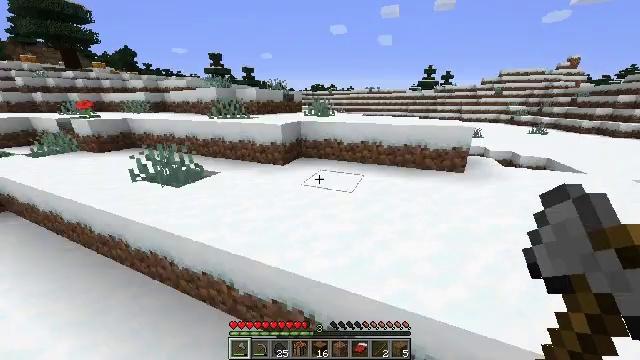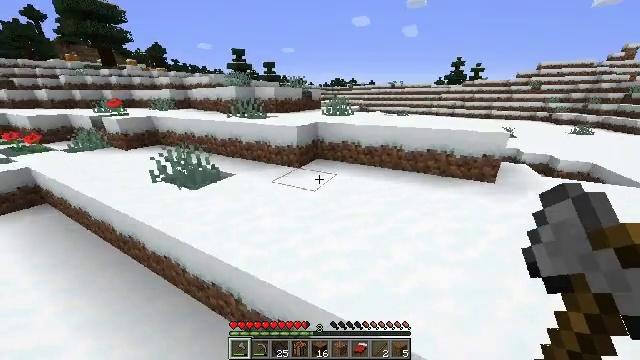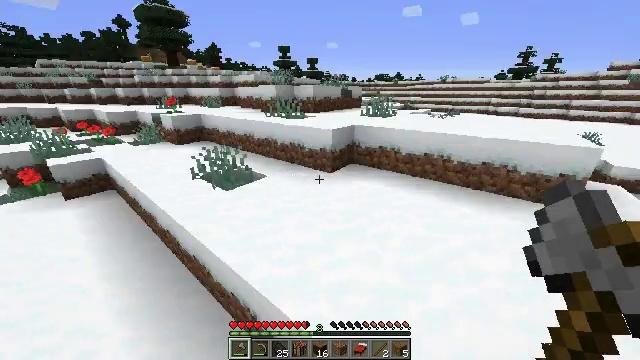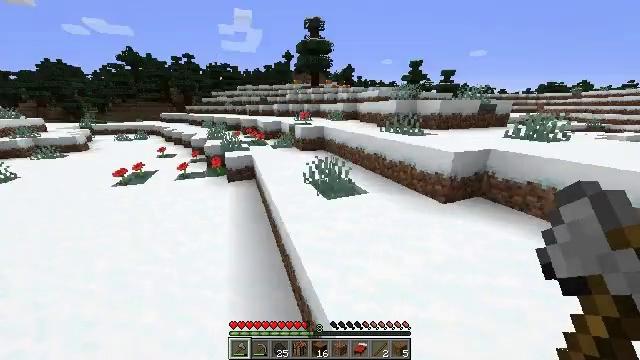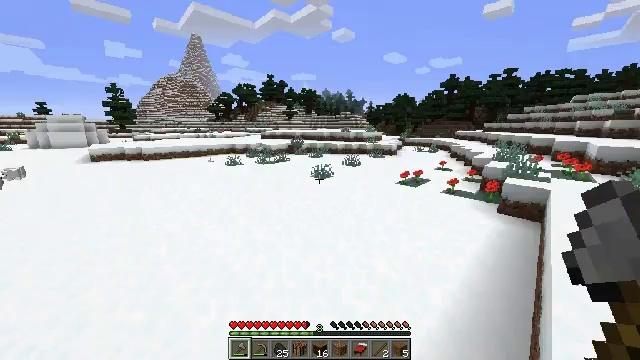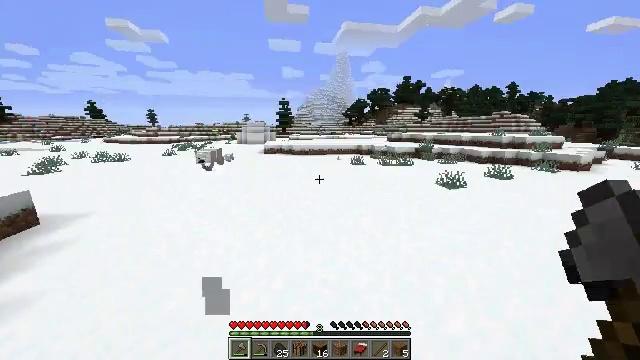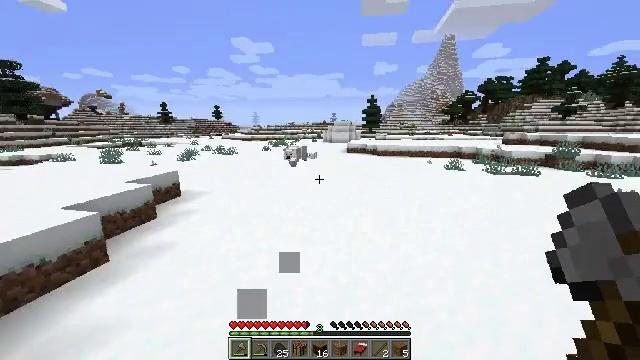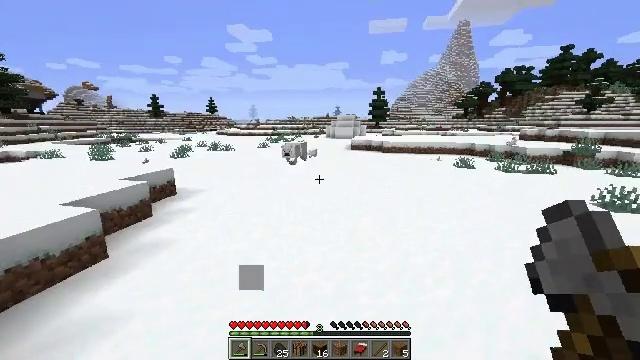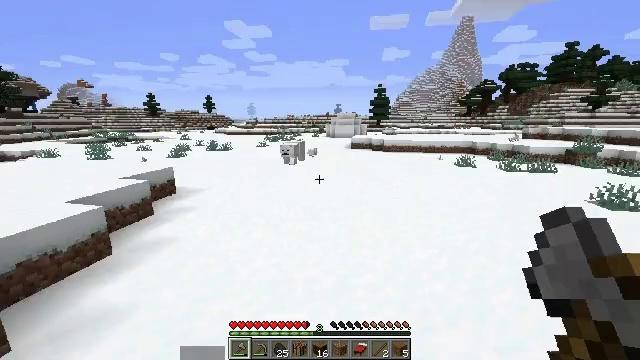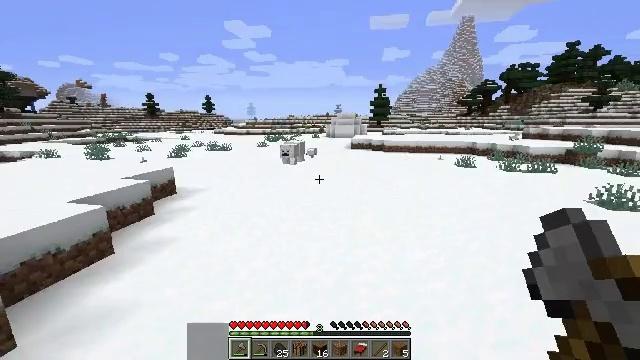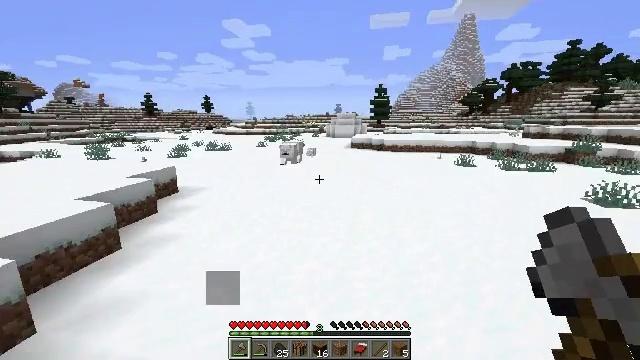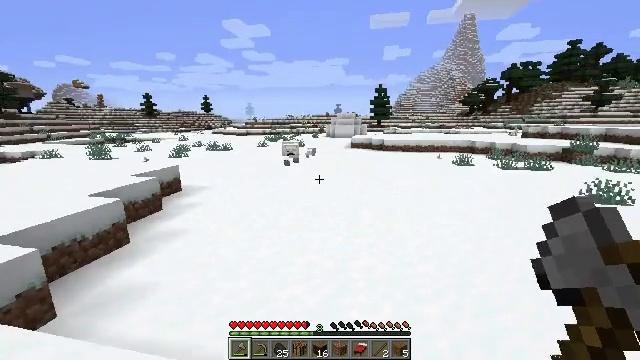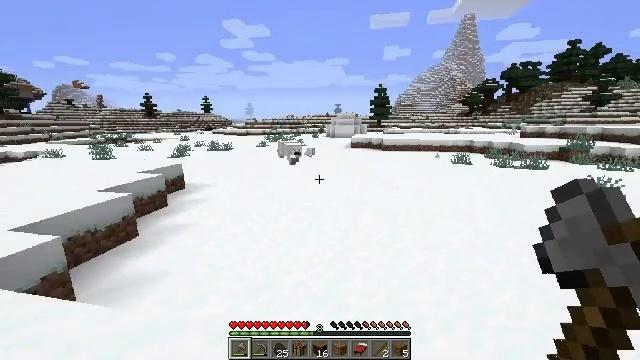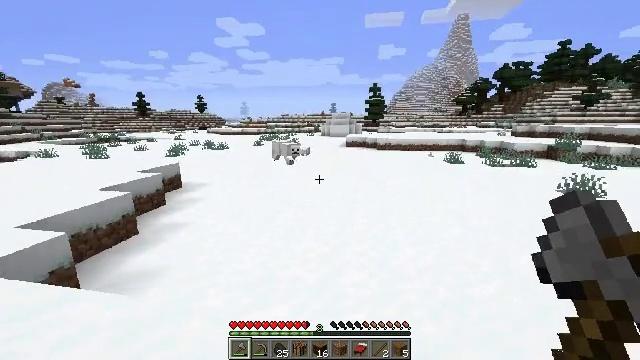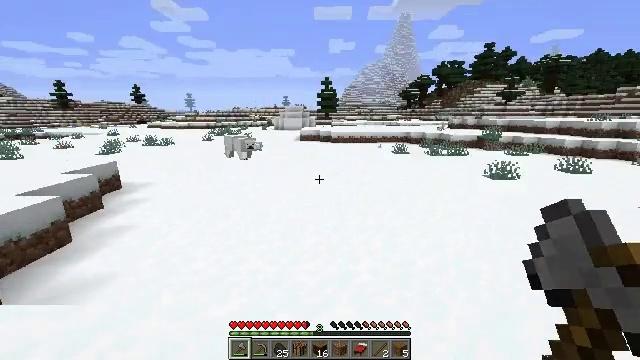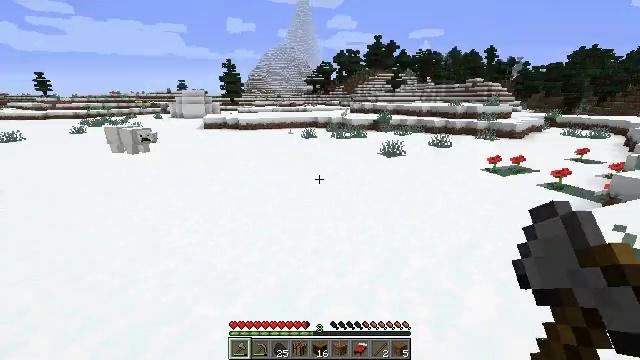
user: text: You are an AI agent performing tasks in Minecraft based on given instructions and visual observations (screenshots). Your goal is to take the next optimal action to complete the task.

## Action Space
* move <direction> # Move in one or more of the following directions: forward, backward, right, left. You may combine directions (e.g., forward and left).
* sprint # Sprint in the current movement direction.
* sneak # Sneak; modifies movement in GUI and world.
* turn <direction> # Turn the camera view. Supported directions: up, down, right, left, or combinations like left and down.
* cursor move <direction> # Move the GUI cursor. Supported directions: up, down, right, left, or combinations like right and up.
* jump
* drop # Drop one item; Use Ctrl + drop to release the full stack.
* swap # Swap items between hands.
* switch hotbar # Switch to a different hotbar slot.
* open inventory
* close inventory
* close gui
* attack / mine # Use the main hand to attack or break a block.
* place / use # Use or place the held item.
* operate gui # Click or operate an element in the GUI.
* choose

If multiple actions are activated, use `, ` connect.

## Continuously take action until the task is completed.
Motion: motion action
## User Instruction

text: Hunt animals.
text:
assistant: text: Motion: move forward, sprint, turn left and down, jump
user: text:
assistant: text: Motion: move forward, sprint, turn left and down, jump
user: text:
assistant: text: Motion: move forward, sprint, turn left and up, jump
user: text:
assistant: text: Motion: move forward, sprint, turn left and up
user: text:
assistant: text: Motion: turn left
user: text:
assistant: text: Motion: move back, turn left
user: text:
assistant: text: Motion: move back
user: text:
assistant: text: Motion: move back
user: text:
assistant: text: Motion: move back
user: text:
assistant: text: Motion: move back
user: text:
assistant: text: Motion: move back
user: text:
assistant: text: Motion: move back
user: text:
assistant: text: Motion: move back, turn right
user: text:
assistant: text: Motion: move back, turn right and down
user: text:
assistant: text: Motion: turn right and down
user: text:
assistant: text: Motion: sprint, turn right and down
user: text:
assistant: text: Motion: move forward, sprint, turn right and up
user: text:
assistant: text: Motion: move forward, sprint, turn right
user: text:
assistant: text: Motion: move forward, sprint
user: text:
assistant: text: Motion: move forward, sprint
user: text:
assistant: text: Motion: move forward, sprint, jump
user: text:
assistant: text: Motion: move forward, sprint, jump
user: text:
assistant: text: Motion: move forward, sprint, turn right, jump
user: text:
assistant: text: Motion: move forward, sprint, turn right, jump
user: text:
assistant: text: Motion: move forward, sprint, jump
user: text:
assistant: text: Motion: move forward, sprint, jump
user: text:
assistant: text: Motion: move forward, sprint, jump
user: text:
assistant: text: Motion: move forward, sprint, jump
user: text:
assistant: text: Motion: move forward, sprint, jump
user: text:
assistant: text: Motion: move forward, sprint, jump